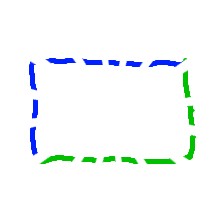
Shape: rectangle